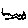
Label: zigzag